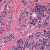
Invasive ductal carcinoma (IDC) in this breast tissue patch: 1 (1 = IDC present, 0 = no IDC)